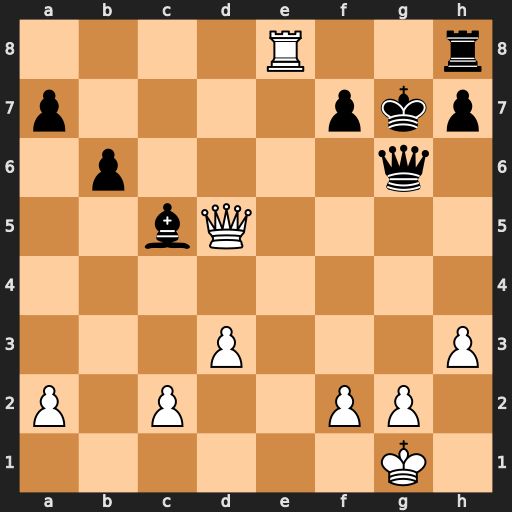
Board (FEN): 4R2r/p4pkp/1p4q1/2bQ4/8/3P3P/P1P2PP1/6K1
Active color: w
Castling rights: -
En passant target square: -
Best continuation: Qe5+ Qf6 Qxf6+ Kxf6 Rxh8